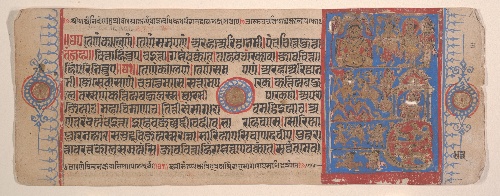
Artist: Bhadrabahu
Artist bio: Indian, died ca. 356 BCE
Date: 15th century
Object type: Folio
Classification: Paintings
Medium: Ink, opaque watercolor, and gold on paper
Culture: India (Gujarat)
Dimensions: (Average size .1–.71): 4 1/2 x 11 3/8 in. (11.4 x 28.9 cm)
Department: Asian Art
Credit line: Bequest of Cora Timken Burnett, 1956
Accession year: 1957
Repository: Metropolitan Museum of Art, New York, NY